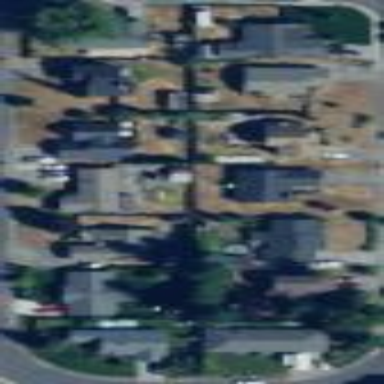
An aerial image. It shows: Sidewalk.